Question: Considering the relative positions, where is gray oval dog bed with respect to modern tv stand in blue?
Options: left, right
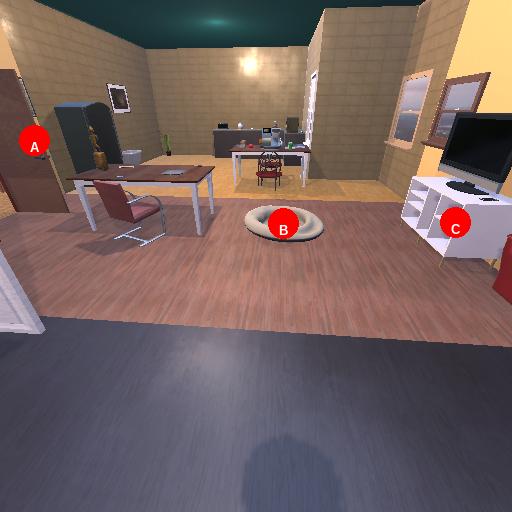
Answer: left